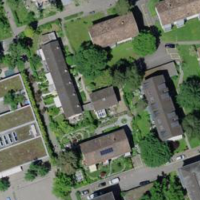
EUNIS habitat code: 54
Species observed at this site:
Lapsana communis